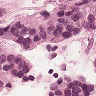
Metastatic tissue present: yes